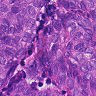
Metastatic tissue present: yes